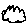
Label: cloud